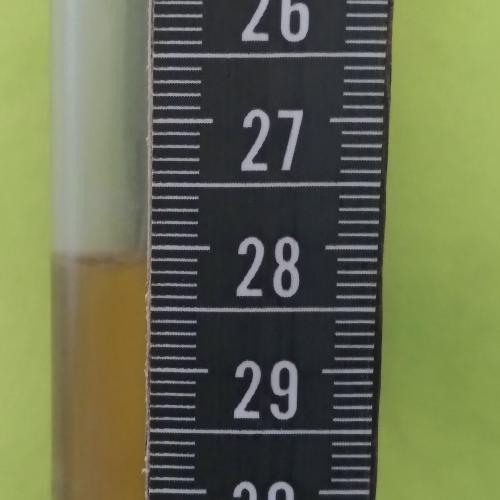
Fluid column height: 28.1 cm